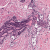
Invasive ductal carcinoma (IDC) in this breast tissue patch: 0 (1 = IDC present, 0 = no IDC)